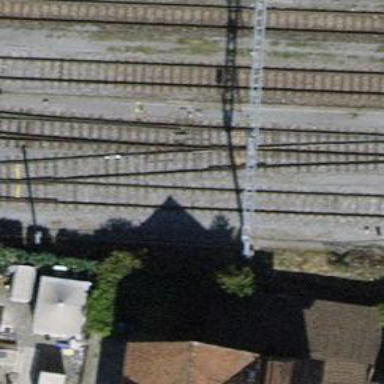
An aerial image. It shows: Railway switch.